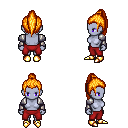
a pixel art fantasy rpg character, female body template, dark elf, purple skin, steel arm armor, red pants, light blonde long topknot hairstyle, gold boots, four views (front, back, left, right), 2x2 character sprite sheet, small pixel art, hard edges, no anti-aliasing